Question: I've a rails app that serves large static files to registered users. I was able to implement it by following the excellent guide here: <URL>. The downloads and everything else is working great, but there is just this problem - The 'Content-Length' header isn't being sent.

It's okay for small files, but it gets really frustrating when large files are downloaded, since download managers and browsers don't show any progress. How can I fix this? Do I have to add something to my 'nginx' configuration or do I have to pass along some other option to the 'send_file' method in my rails controller? I have been searching online for quite some time but have been unsuccessful. Please Help! Thanks!
Here's my 'nginx.conf':
'''
upstream unicorn {
server unix:/tmp/unicorn.awesomeapp.sock fail_timeout=0;
}
server {
listen 80 default_server deferred;
# server_name example.com;
root /home/deploy/apps/awesomeapp/current/public;
location ~ /downloads/(.*) {
internal;
alias /home/deploy/uploads/$1;
}
location ^~ /assets/ {
gzip_static on;
expires max;
add_header Cache-Control public;
}
try_files $uri/index.html $uri @unicorn;
location @unicorn {
proxy_set_header X-Forwarded-For $proxy_add_x_forwarded_for;
proxy_set_header Host $http_host;
proxy_redirect off;
proxy_set_header X-Sendfile-Type X-Accel-Redirect;
proxy_set_header X-Accel-Mapping /downloads/=/home/deploy/uploads/;
proxy_pass http://unicorn;
}
error_page 500 502 503 504 /500.html;
client_max_body_size 20M;
keepalive_timeout 10;
}
'''
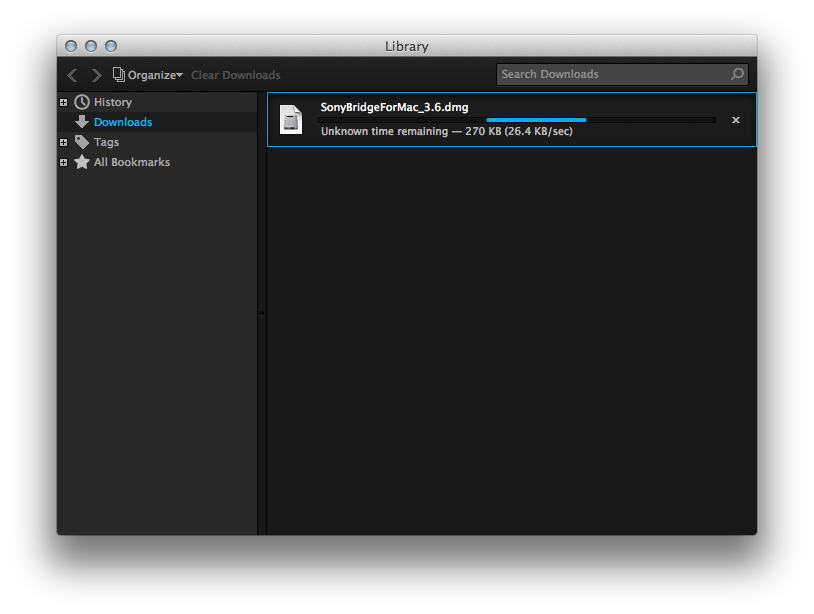
Answer: Okay, here's something. I don't know if it's the right way or not but I was able to fix the issue by manually sending the 'Content-Length' Header from my Rails 'Controller'. Here's what I'm doing:
'''
def download
@file = Attachment.find(params[:id])
response.headers['Content-Length'] = @file.size.to_s
send_file(@file.path, x_sendfile: true)
end
'''
'nginx' should be automatically able to set the header. There must be something that I'm missing; but until I find a 'proper' solution, I guess this will have to do.
P.S: The Header needs to be a string to work properly with some webservers, hence the '.to_s'